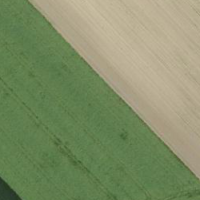
EUNIS habitat code: 52
Species observed at this site:
Lepus europaeus
Falco tinnunculus
Lanius collurio